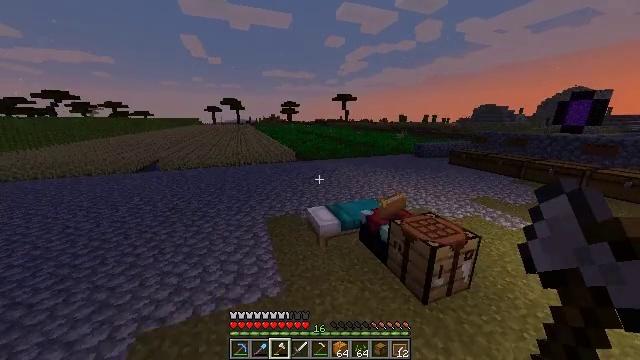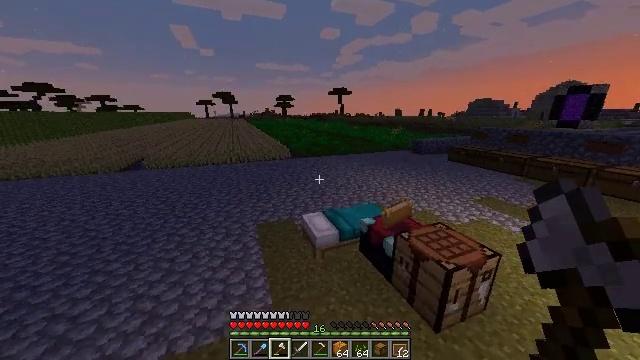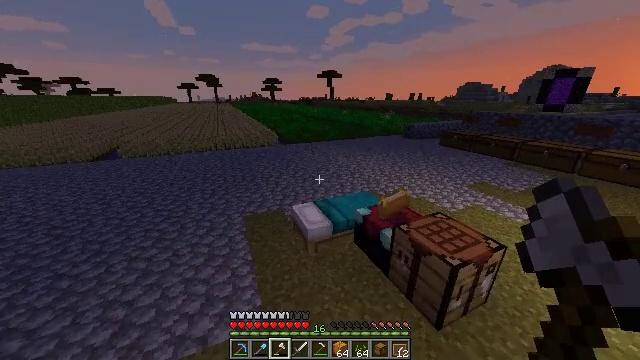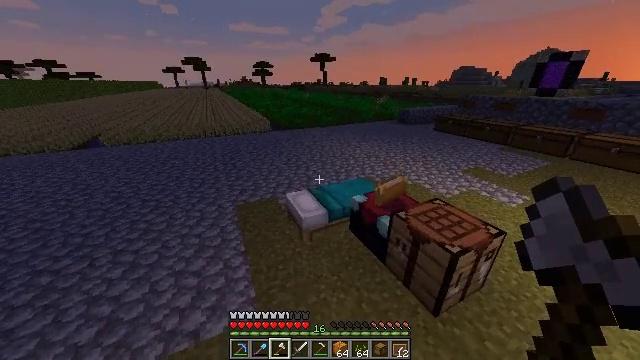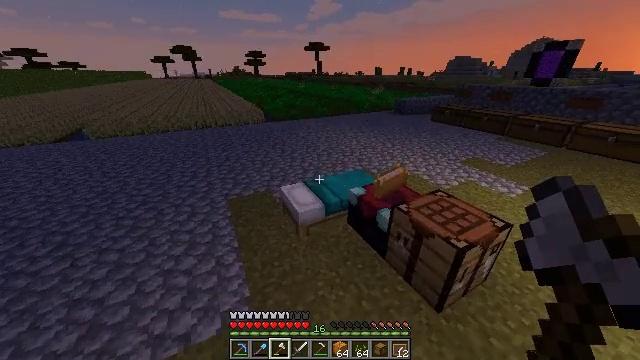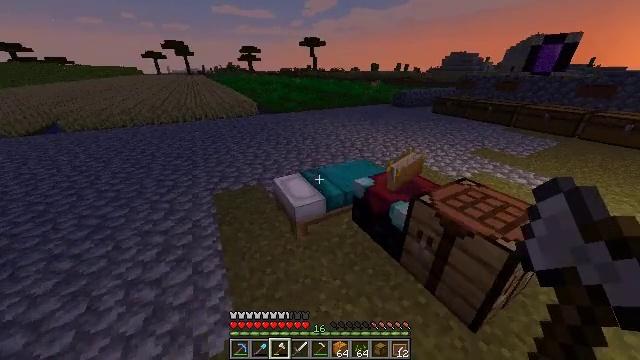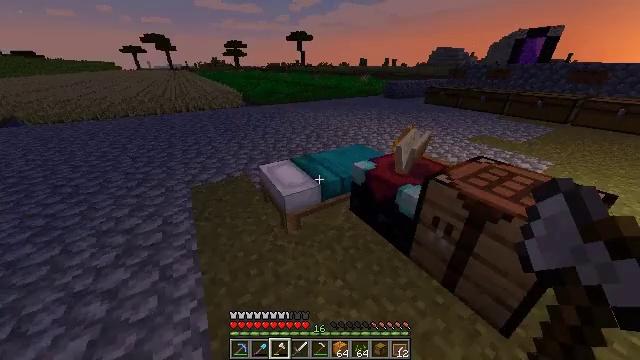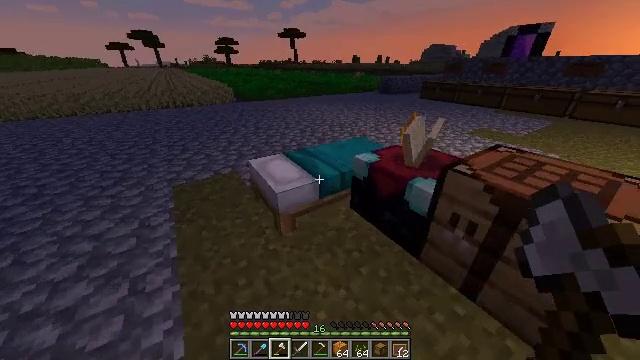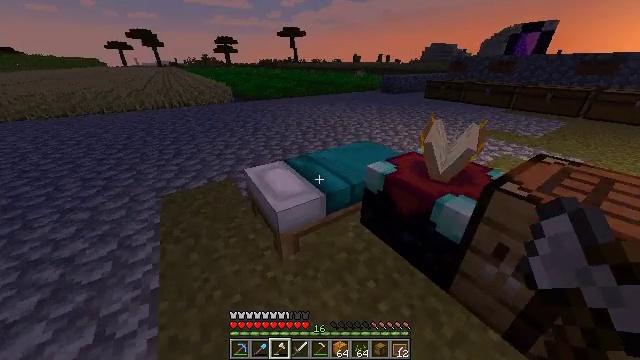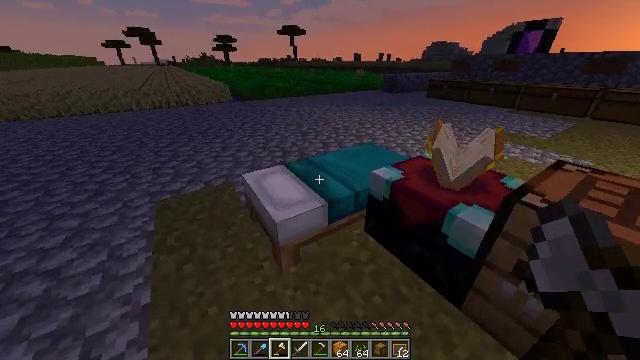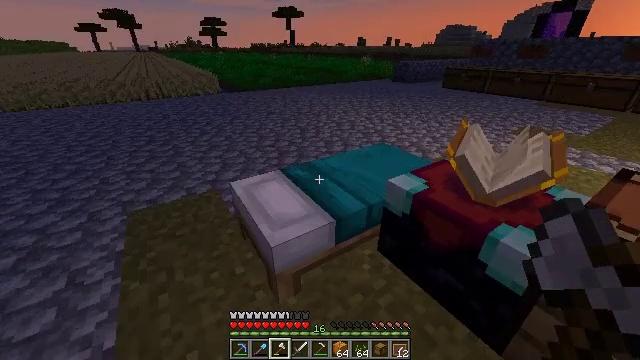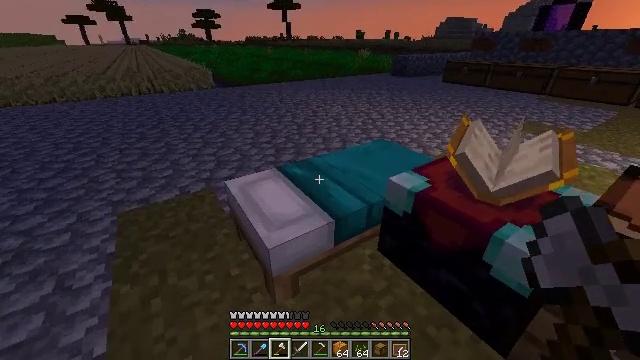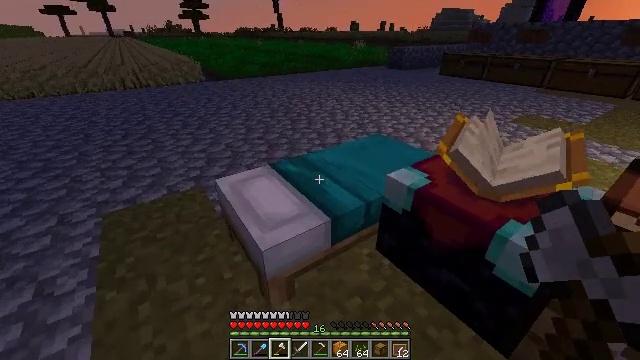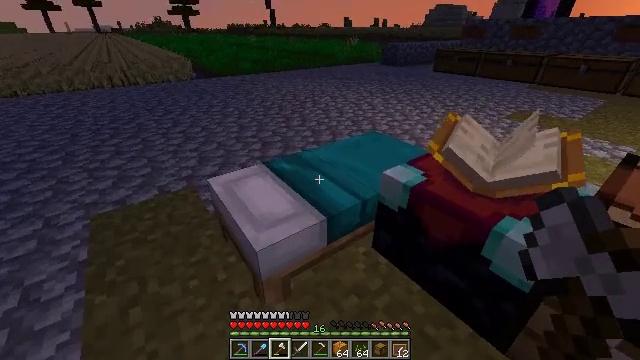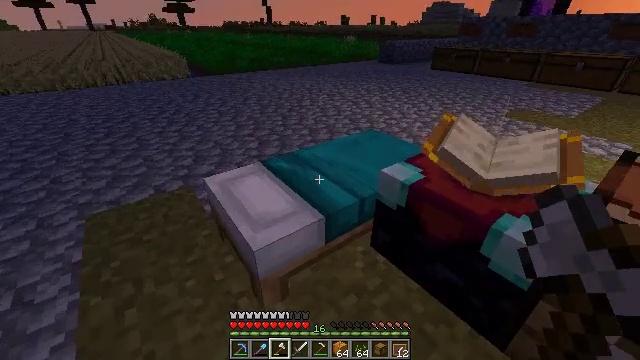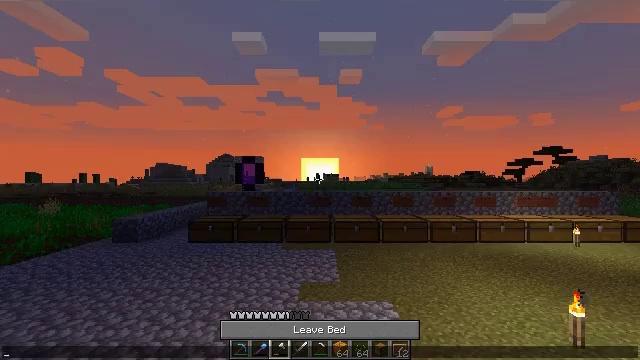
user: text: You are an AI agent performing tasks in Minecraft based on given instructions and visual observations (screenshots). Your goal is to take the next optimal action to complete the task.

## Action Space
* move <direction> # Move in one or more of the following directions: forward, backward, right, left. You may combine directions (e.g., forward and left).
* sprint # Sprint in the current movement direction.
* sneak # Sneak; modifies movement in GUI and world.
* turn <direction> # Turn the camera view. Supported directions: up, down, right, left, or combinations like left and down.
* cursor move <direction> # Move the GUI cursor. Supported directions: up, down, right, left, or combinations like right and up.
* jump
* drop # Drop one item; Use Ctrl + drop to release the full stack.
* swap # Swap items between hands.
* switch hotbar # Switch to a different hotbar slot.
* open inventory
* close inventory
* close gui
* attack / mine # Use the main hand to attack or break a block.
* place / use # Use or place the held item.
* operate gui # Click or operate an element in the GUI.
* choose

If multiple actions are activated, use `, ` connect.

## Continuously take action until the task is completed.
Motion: motion action
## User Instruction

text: Pull up beetroots from the soil.
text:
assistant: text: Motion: move forward, sprint, turn right and down, jump
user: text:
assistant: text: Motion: move forward, sprint, turn right and down
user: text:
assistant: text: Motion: move forward, turn right and down
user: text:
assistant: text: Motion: move forward, turn right and down
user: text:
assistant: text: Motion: move forward, turn right
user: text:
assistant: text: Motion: move forward, turn right
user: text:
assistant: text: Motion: move forward, turn right
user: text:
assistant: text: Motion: no_op
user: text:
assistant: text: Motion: use / place
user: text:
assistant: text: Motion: use / place
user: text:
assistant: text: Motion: use / place
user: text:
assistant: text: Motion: turn right
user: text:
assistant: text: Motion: turn right
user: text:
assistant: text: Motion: no_op
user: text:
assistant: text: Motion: no_op
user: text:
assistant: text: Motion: open gui
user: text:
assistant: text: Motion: no_op
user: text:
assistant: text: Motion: no_op
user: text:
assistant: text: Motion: no_op
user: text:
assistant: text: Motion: no_op
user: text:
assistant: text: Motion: no_op
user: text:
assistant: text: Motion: no_op
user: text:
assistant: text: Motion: no_op
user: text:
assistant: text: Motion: no_op
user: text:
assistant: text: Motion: no_op
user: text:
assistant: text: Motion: no_op
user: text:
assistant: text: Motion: no_op
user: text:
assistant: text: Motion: no_op
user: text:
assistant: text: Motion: no_op
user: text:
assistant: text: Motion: no_op